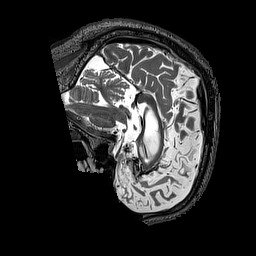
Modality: T2w
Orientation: sagittal
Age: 56
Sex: male
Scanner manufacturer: siemens
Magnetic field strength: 3 T
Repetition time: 3.2 s
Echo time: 0.567 s